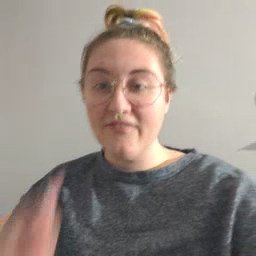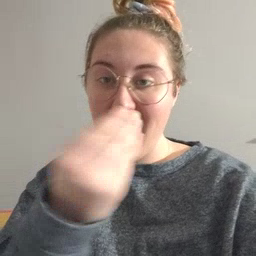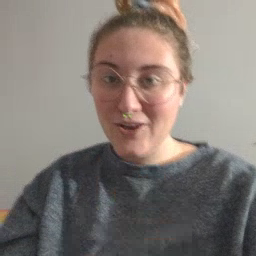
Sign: flower